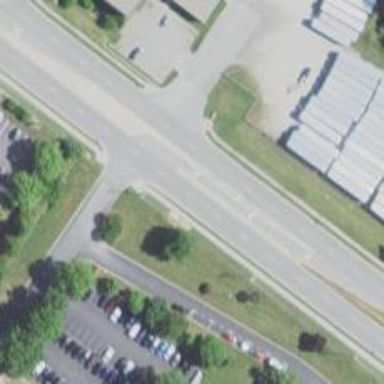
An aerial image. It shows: Asphalt road with primary link designation.